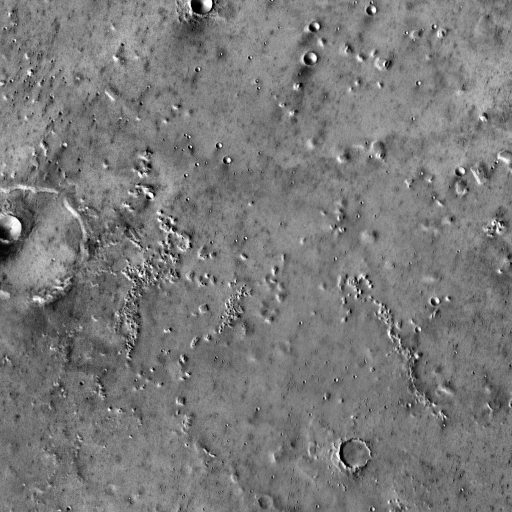
Crater classes present: Background, Other, Buried